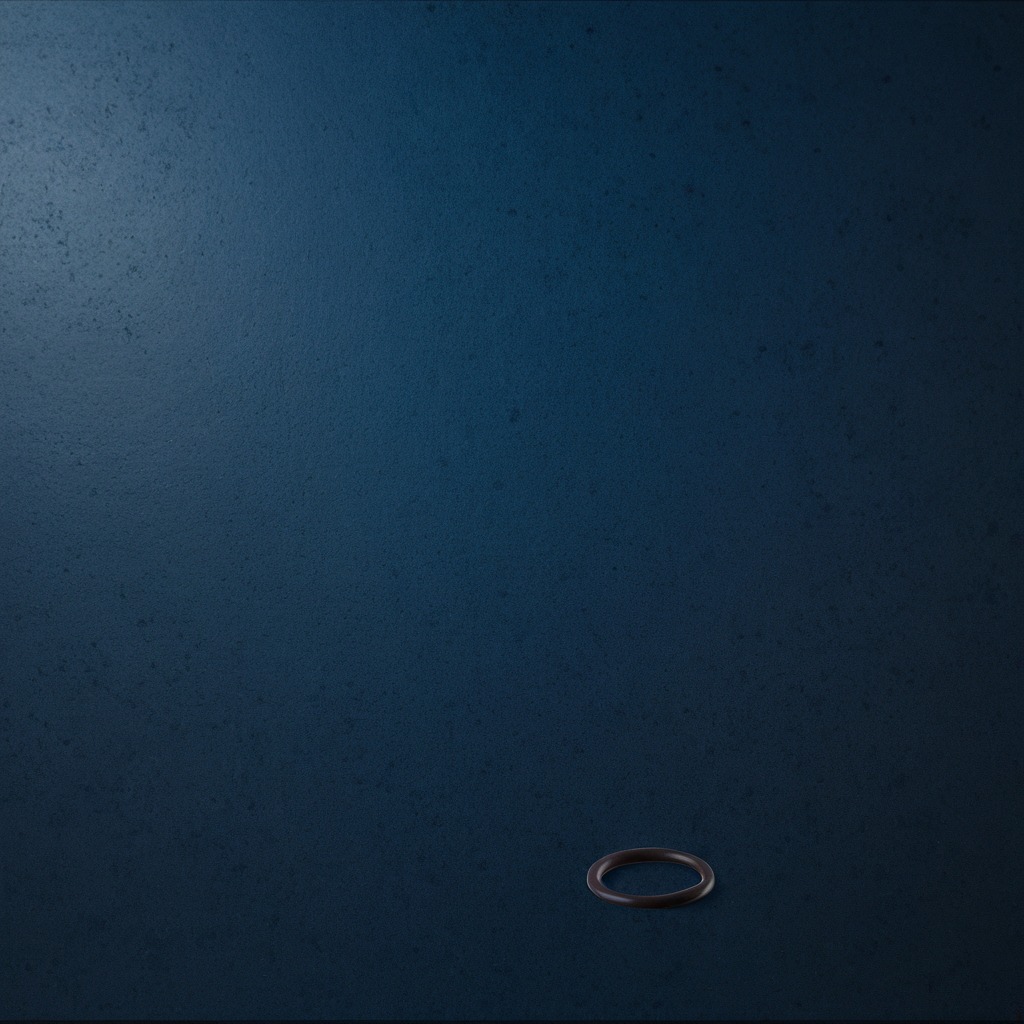
A rubber O-ring is lying on the granite tabletop.